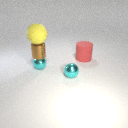
large red rubber cylinder to the right of small cyan metal sphere